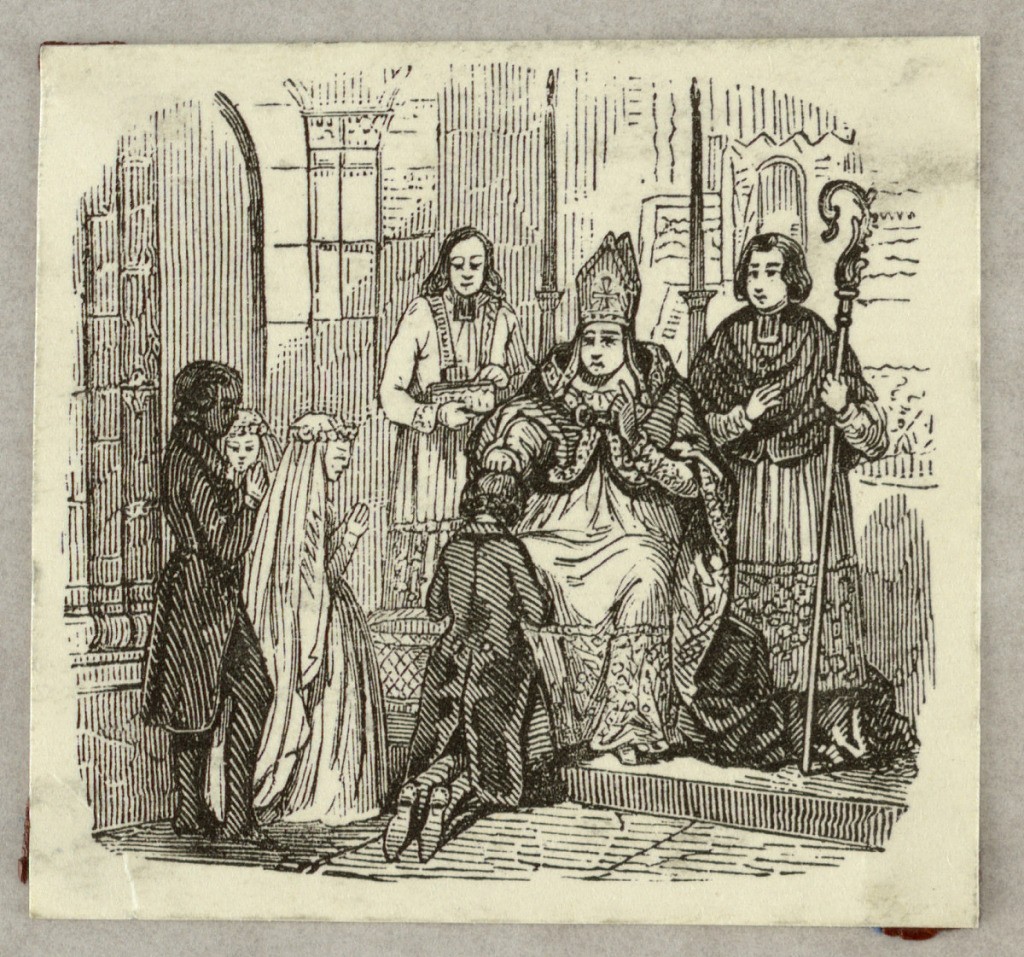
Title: Confirmation
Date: ca. 1840
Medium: Wood engraving on paper
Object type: Print
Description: A bishop, seated between two priests, blesses a kneeling boy. Another boy and two girls are awaiting their turn.